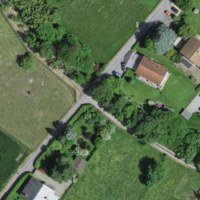
EUNIS habitat code: 55
Species observed at this site:
Prunus spinosa